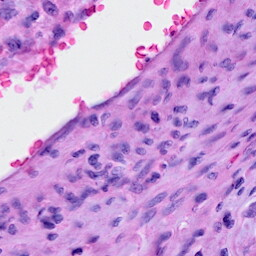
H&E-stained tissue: Cervix